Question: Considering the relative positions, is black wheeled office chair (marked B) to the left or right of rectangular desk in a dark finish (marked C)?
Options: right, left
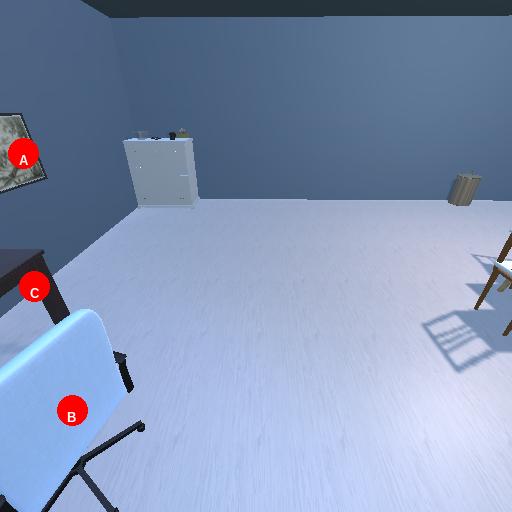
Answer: right